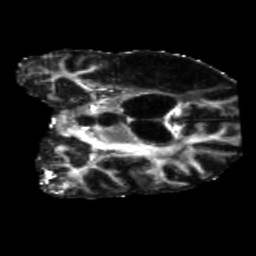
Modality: FA
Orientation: coronal
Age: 71
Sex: male
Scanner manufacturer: siemens
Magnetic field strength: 3 T
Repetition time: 5.25 s
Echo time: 0.08 s